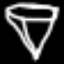
Label: diamond